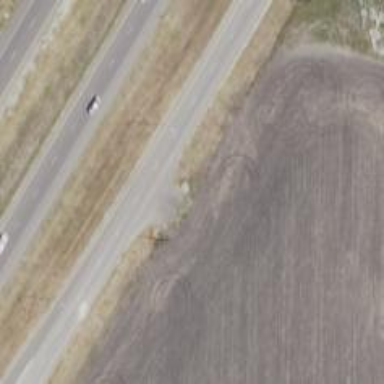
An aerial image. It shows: Tertiary road with frontage road.